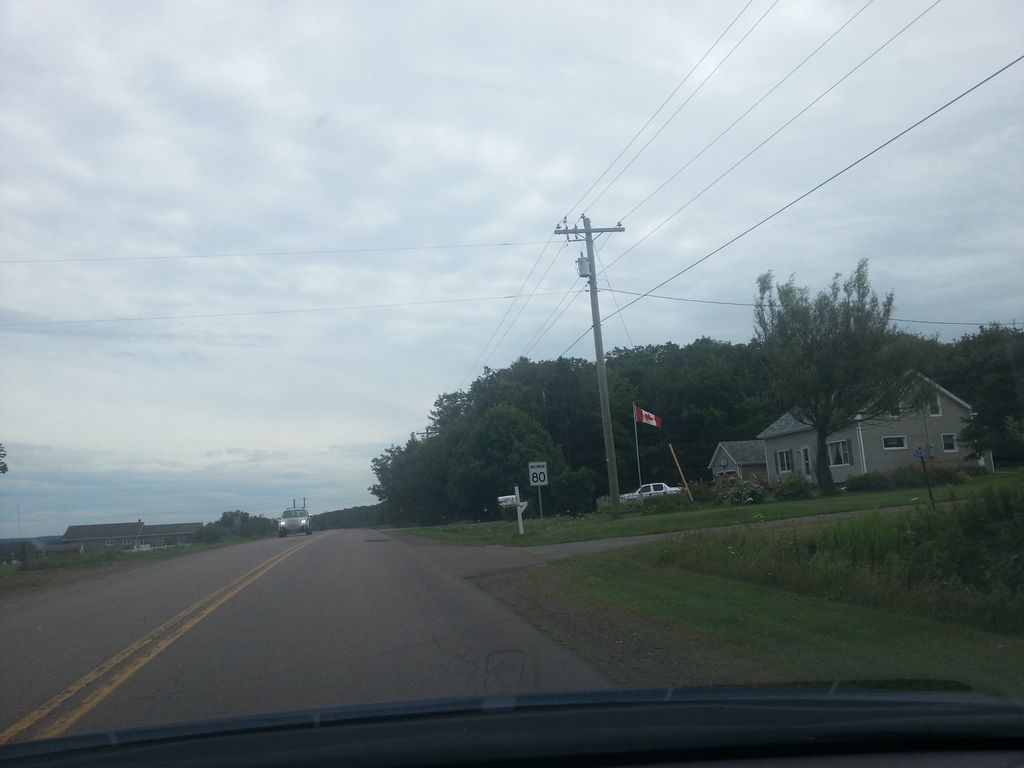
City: charlottetown